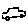
Label: car